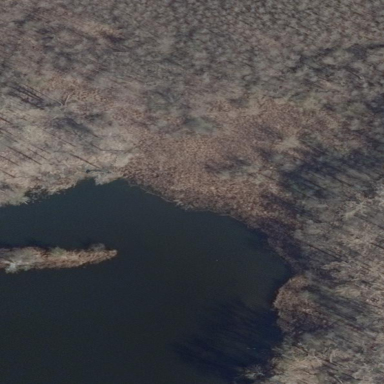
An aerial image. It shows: Swamp in wetland area.